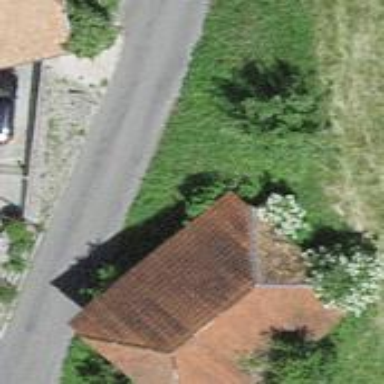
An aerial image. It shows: Barn.